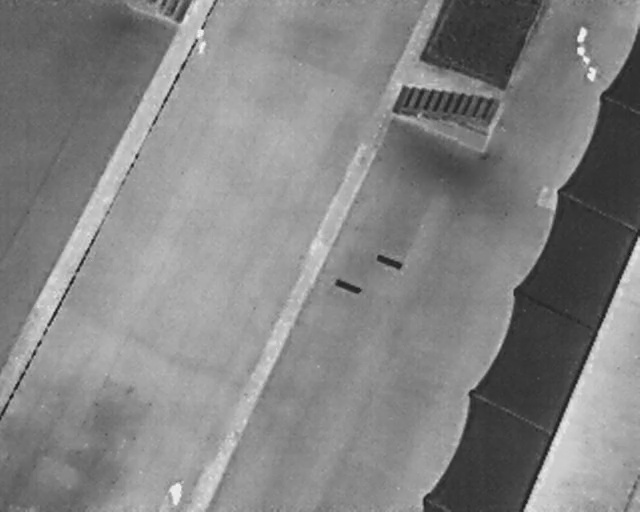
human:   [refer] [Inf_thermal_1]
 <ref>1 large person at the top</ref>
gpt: <box>[[29, 6, 33, 9, 2]]</box>